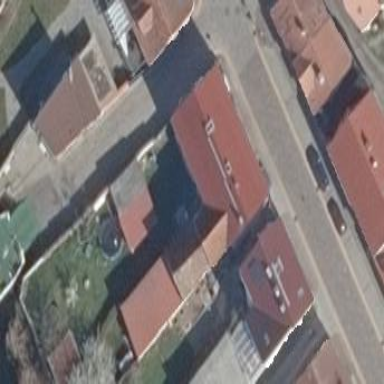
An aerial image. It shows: Building.